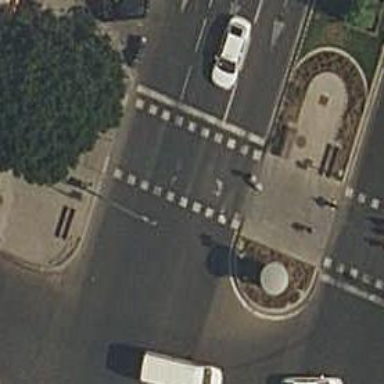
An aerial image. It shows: Asphalt footway with crossing equipped with traffic signals.